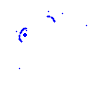
Particle: kaon